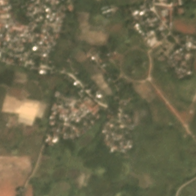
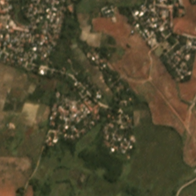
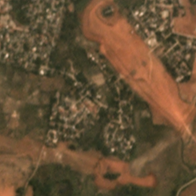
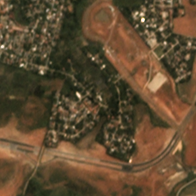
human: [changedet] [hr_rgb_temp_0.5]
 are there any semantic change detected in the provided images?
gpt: roads are built and many houses are constructed  to replace the former vegetation .

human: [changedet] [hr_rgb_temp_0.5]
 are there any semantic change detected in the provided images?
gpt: the former forest has been replaced by a residential area with roads and houses .

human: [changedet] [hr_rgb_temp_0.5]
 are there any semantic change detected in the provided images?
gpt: deforestation occurred and bareland appeared in the scene .

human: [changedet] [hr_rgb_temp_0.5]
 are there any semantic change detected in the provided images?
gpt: trees are removed and roads are built with  buildings around

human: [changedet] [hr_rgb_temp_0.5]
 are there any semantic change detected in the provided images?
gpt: a large number of trees are replaced by a residential area and roads .